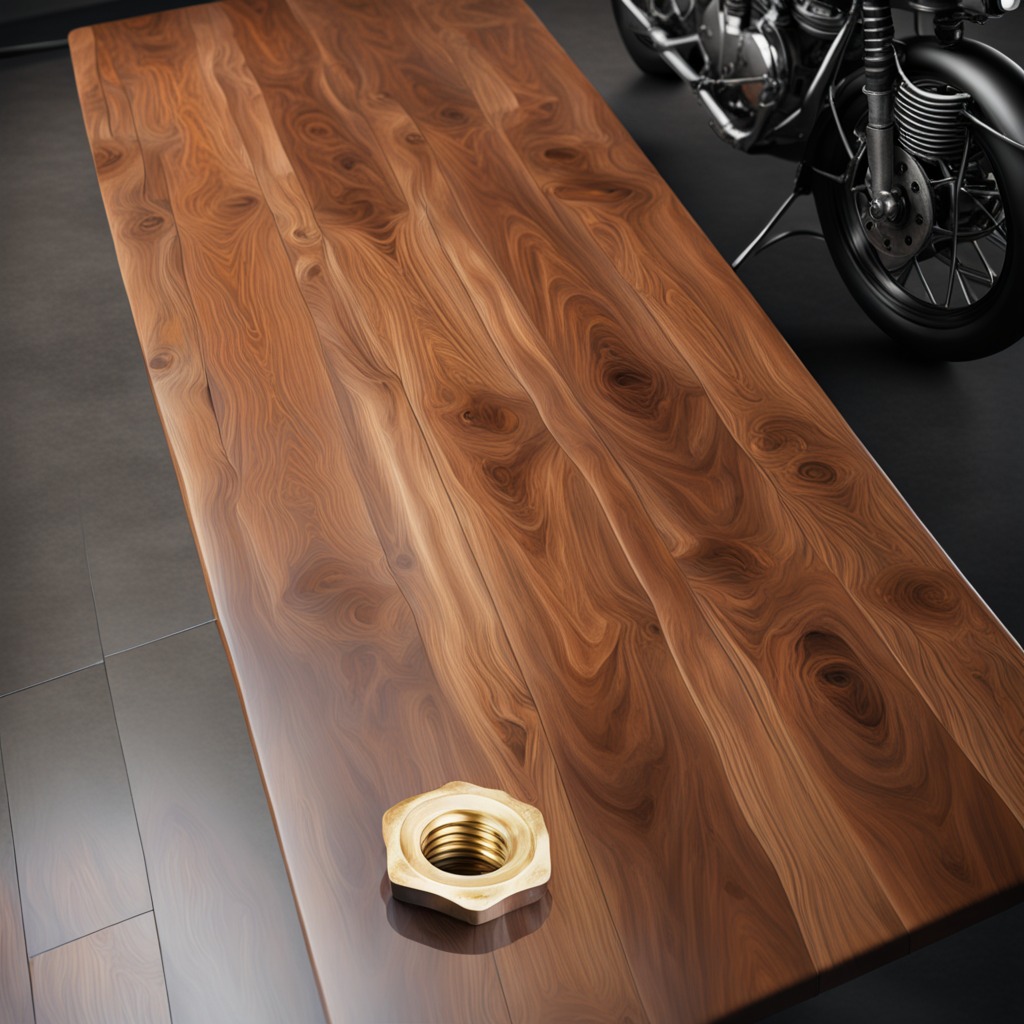
A metal nut is lying on the oil-spilled wooden table in a vintage motorcycle garage.